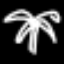
Label: palm tree